Chest X-ray:
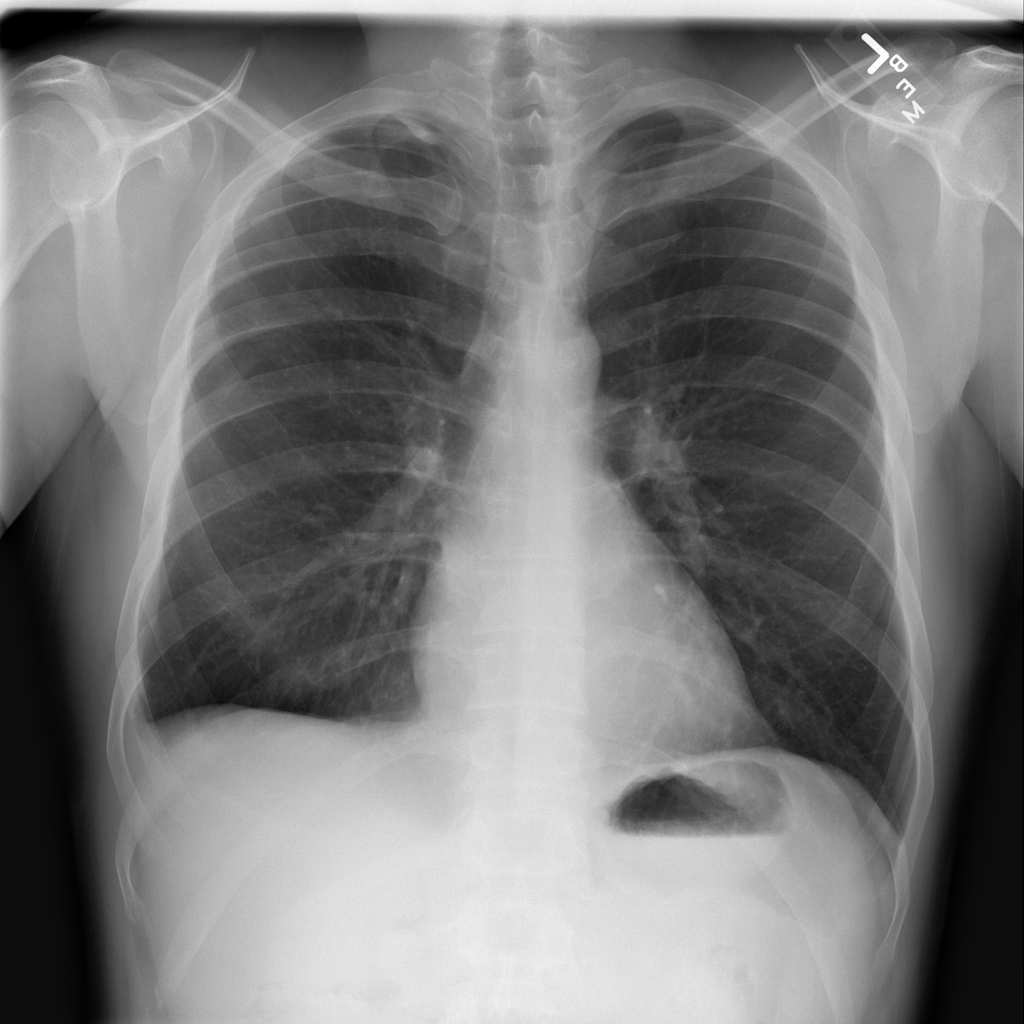
Findings: Pleural Thickening
No abnormal finding: no